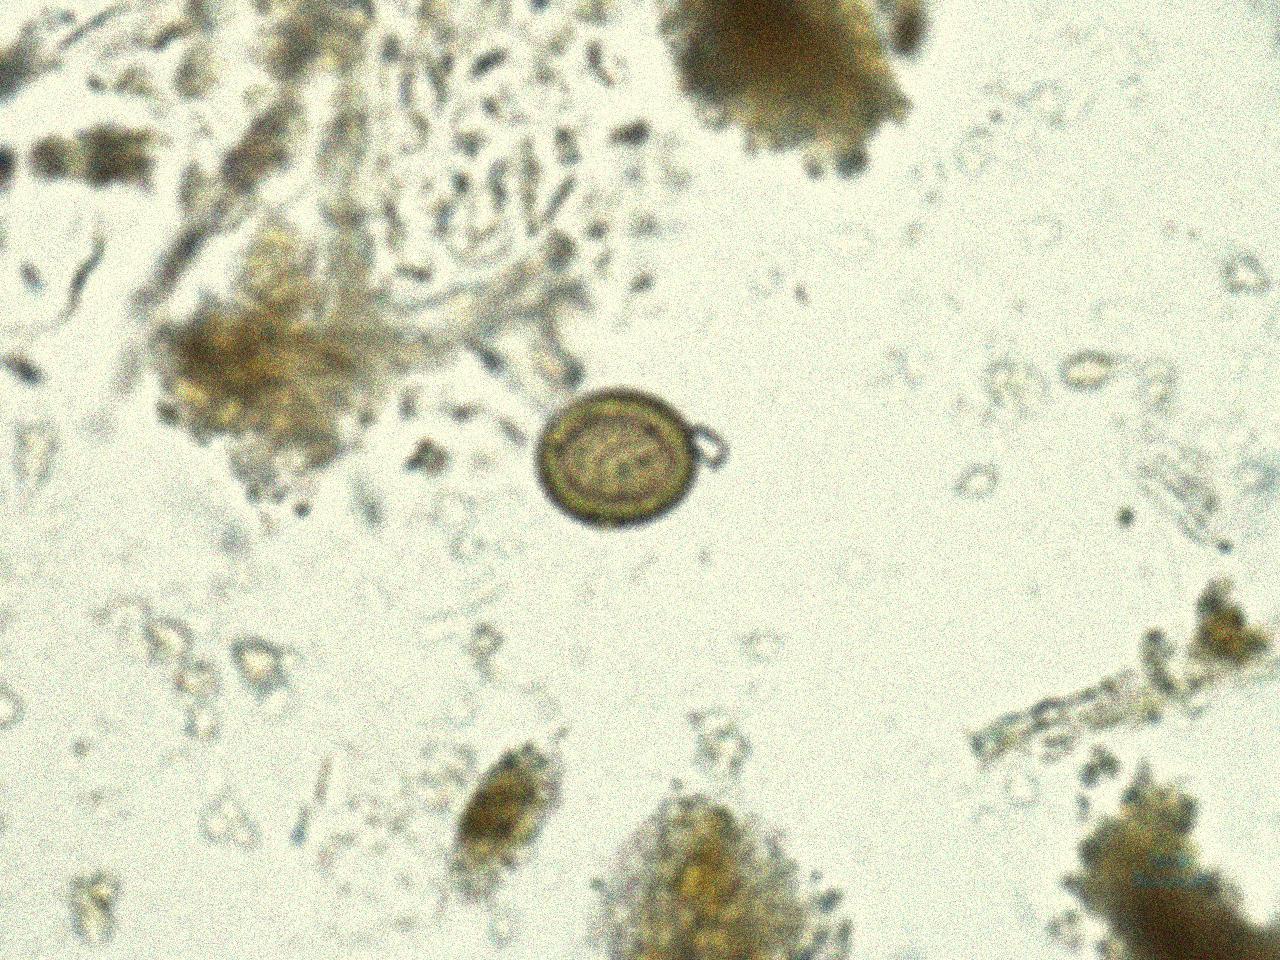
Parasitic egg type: Taenia spp. egg